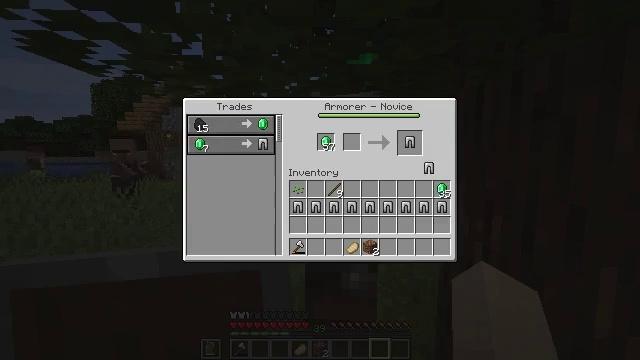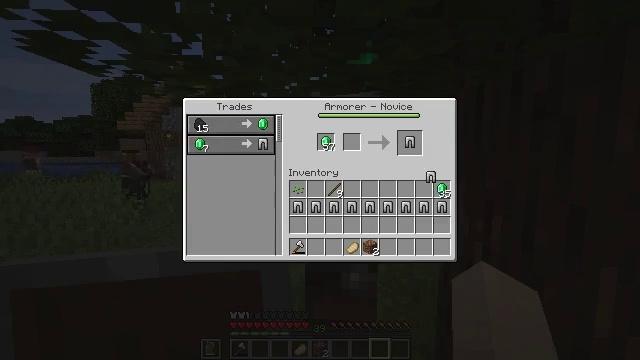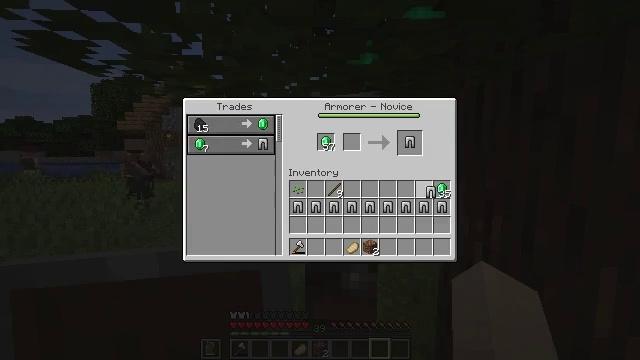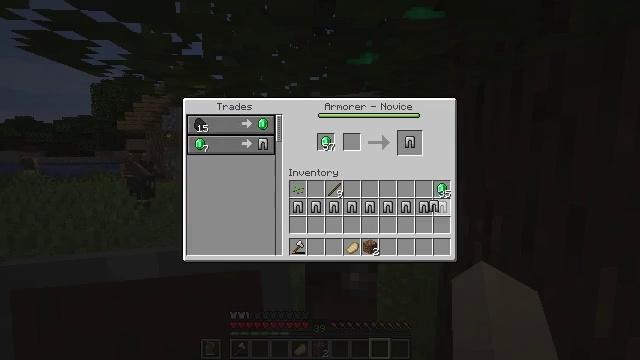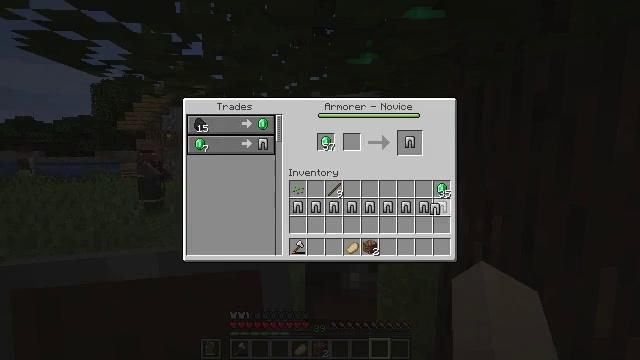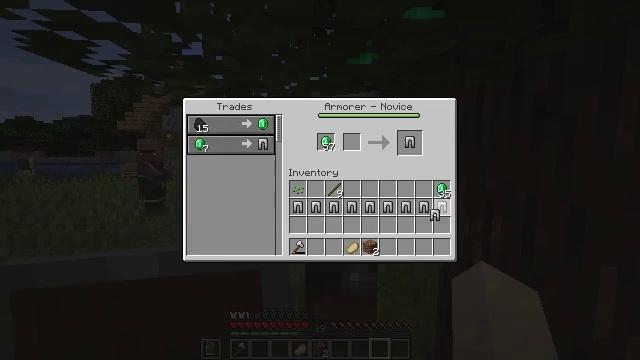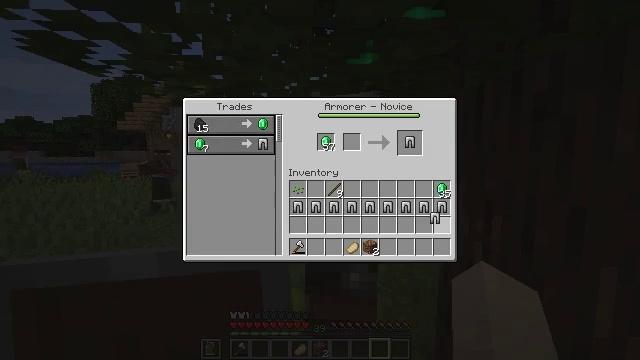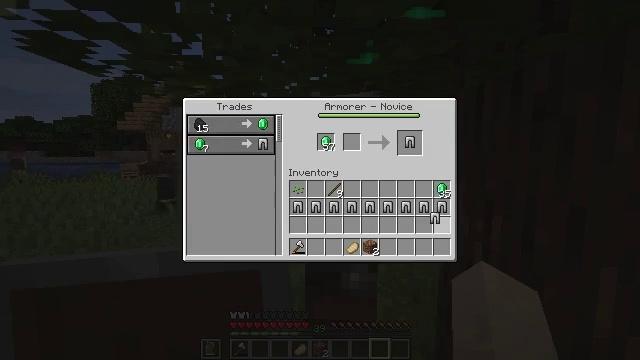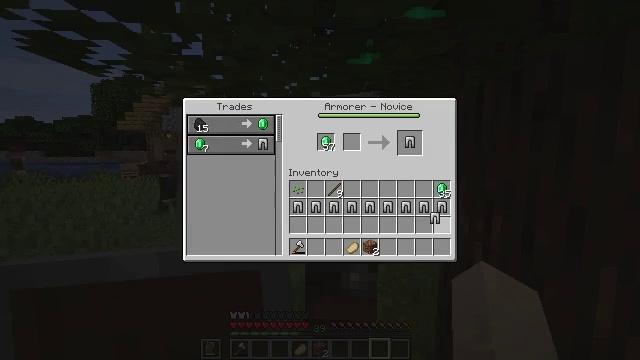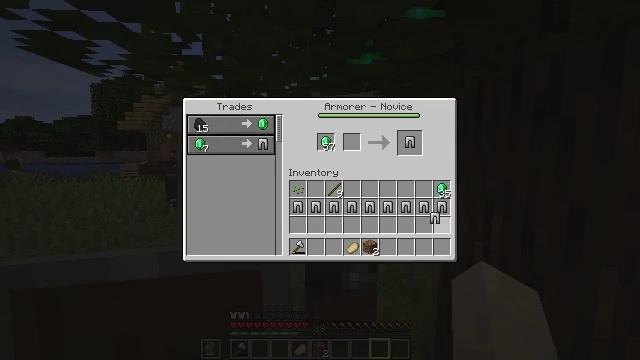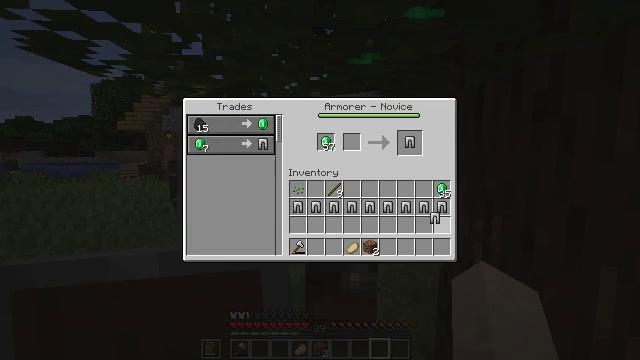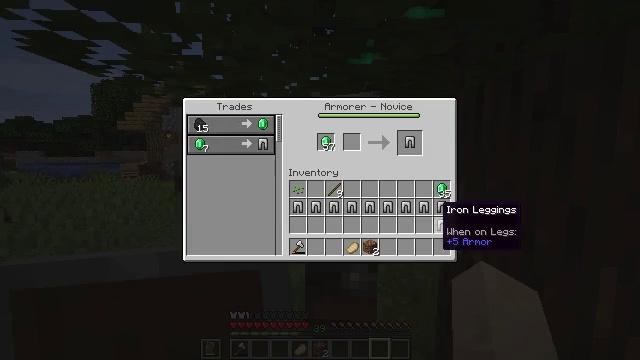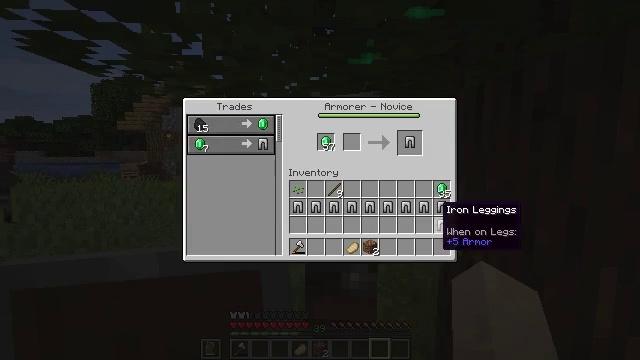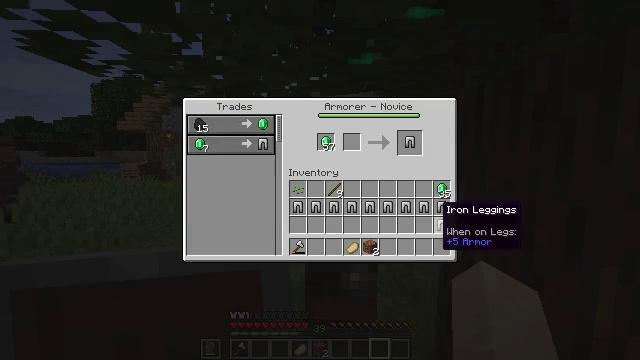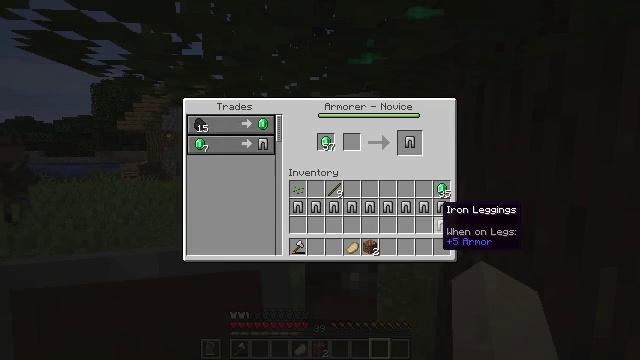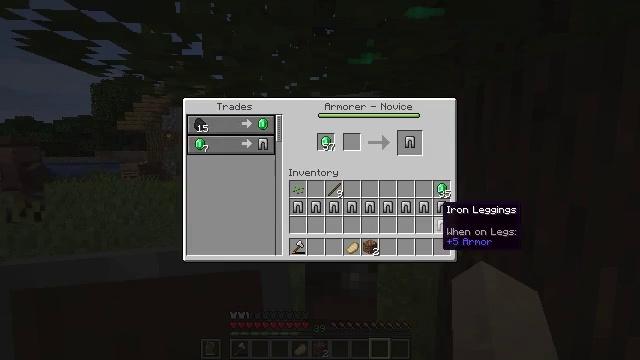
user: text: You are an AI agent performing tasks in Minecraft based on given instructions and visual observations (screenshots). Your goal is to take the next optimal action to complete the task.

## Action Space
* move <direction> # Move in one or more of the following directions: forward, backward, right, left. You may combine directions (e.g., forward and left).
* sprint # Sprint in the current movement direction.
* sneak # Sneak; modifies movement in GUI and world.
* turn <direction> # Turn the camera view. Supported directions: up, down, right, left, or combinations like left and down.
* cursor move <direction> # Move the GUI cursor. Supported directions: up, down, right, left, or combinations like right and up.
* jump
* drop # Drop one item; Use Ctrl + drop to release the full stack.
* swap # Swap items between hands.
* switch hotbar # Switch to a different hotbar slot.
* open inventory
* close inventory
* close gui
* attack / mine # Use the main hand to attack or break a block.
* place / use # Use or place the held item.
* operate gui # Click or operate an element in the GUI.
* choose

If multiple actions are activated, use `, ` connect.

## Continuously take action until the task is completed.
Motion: motion action
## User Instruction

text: Craft a pair of chainmail leggings in the crafting table.
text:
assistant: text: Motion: cursor move down, open gui
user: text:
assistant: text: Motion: cursor move down
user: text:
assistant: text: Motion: cursor move down
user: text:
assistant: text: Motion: no_op
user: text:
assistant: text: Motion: no_op
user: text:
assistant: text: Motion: no_op
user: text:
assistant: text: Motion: no_op
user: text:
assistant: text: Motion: operate gui
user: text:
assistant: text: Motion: operate gui
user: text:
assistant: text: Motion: operate gui
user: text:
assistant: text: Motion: no_op
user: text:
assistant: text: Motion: no_op
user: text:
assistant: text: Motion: no_op
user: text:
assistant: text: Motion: no_op
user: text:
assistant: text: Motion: no_op
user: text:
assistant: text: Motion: no_op
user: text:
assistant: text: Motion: close gui
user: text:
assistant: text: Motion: open inventory
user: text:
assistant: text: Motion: no_op
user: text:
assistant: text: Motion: no_op
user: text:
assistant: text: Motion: no_op
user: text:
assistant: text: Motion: no_op
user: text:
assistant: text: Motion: no_op
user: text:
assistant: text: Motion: no_op
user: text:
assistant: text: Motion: move back, turn up
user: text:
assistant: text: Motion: move back, turn up
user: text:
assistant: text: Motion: move back, turn right
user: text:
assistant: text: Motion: move back
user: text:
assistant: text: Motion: move back
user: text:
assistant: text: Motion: move back